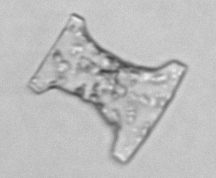
Label: Eucampia